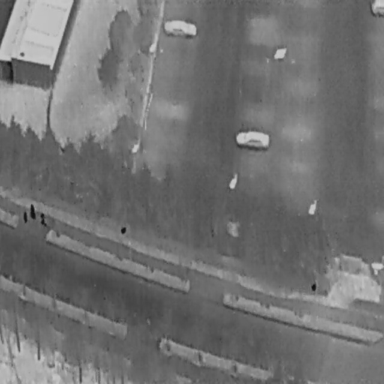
There are three People in the infrared image.